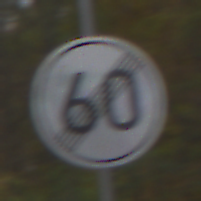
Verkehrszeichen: EndeGeschwindigkeit60
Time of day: Midday
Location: Outdoor (Nature)
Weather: Overcast
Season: Autumn
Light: Natural